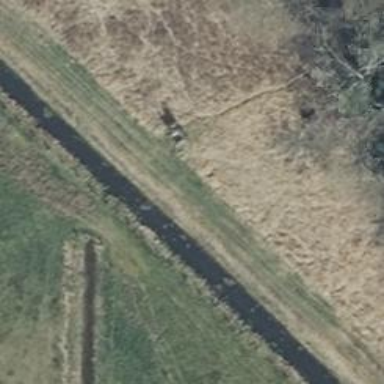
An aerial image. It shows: Grassy track with grade 5 track type.